Interaction volume radius: 5 \u00c5
Interaction volume height: 15 \u00c5
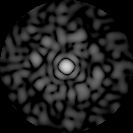
Disorder parameter: 0.8424